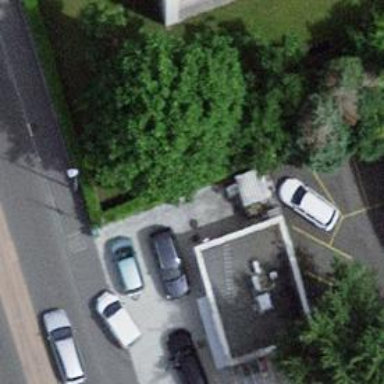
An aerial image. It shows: Charging station.